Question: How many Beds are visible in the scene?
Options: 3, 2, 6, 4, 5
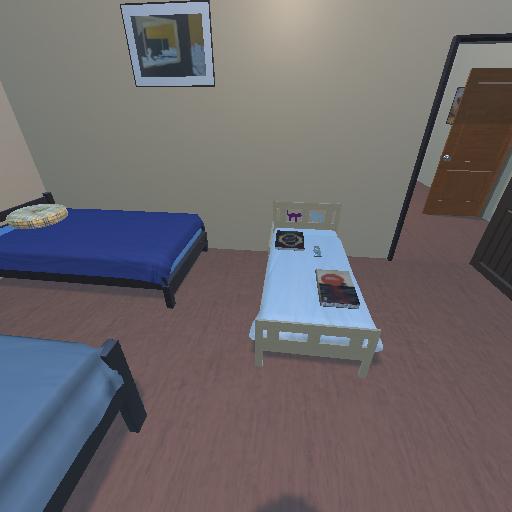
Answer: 3